Question: I am not able to use an array that I have in the code. I have no idea why '__proto__'is there

It looks like a normal array, but when I want to access the values of position 0 (arr [0]), the console returns "undefined".
here is the javascript code:
'''
const apiUrl = 'https://api.covid19api.com/dayone/country/south-africa';
async function getData(){
const response = await fetch(apiUrl);
const data = await response.json();
const arr = data.reduce((acc, cur) => cur.Confirmed ? [...acc, cur.Confirmed] : acc, []);
return arr;
}
var res = [];
getData().then( val => {
res.push(val);
})
console.log(res);
'''
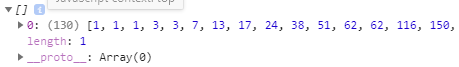
Answer: '''
const apiUrl = 'https://api.covid19api.com/dayone/country/south-africa';
async function getData(){
const response = await fetch(apiUrl);
const data = await response.json();
const arr = data.reduce((acc, cur) => cur.Confirmed ? [...acc, cur.Confirmed] : acc, []);
return arr;
}
var res = [];
function showData(callback){
getData().then( val => {
res.push(val);
callback();
});
}
showData( function(){
console.log(res[0])
});
'''
Here's another solution, almost the same as TmasYIN's. you can add a callback function that's executed inside .then() function, and that callback function is defined when you execute showData.